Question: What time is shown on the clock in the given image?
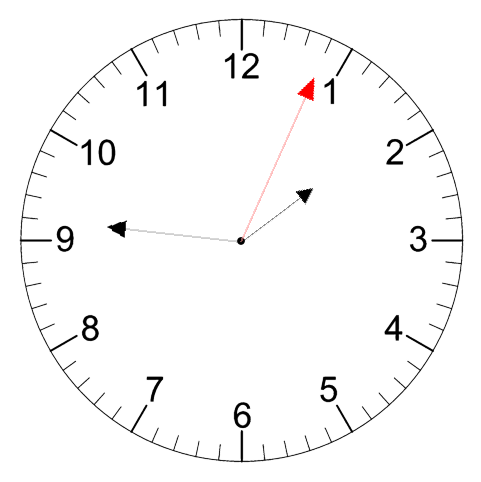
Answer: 01:46:04